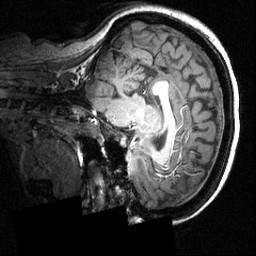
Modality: T1w
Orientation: sagittal
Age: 29
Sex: female
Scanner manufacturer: siemens
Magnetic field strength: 3.951 T
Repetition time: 1.5 s
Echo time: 0.00335 s